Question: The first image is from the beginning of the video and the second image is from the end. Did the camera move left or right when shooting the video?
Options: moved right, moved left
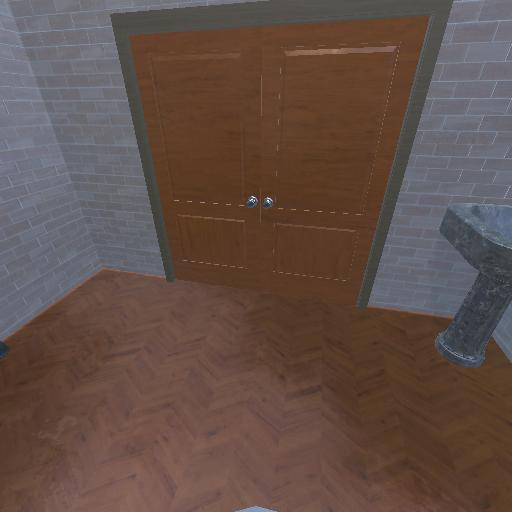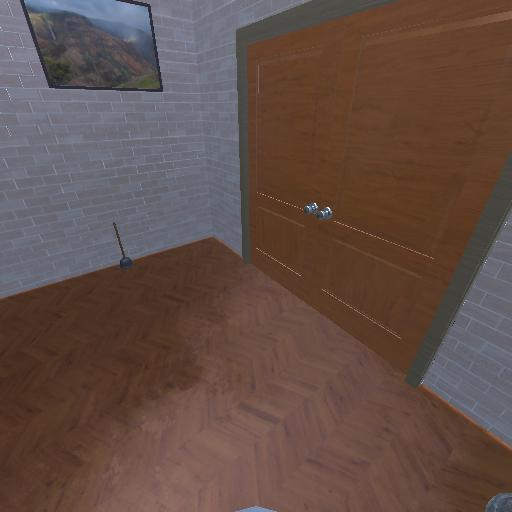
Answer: moved right